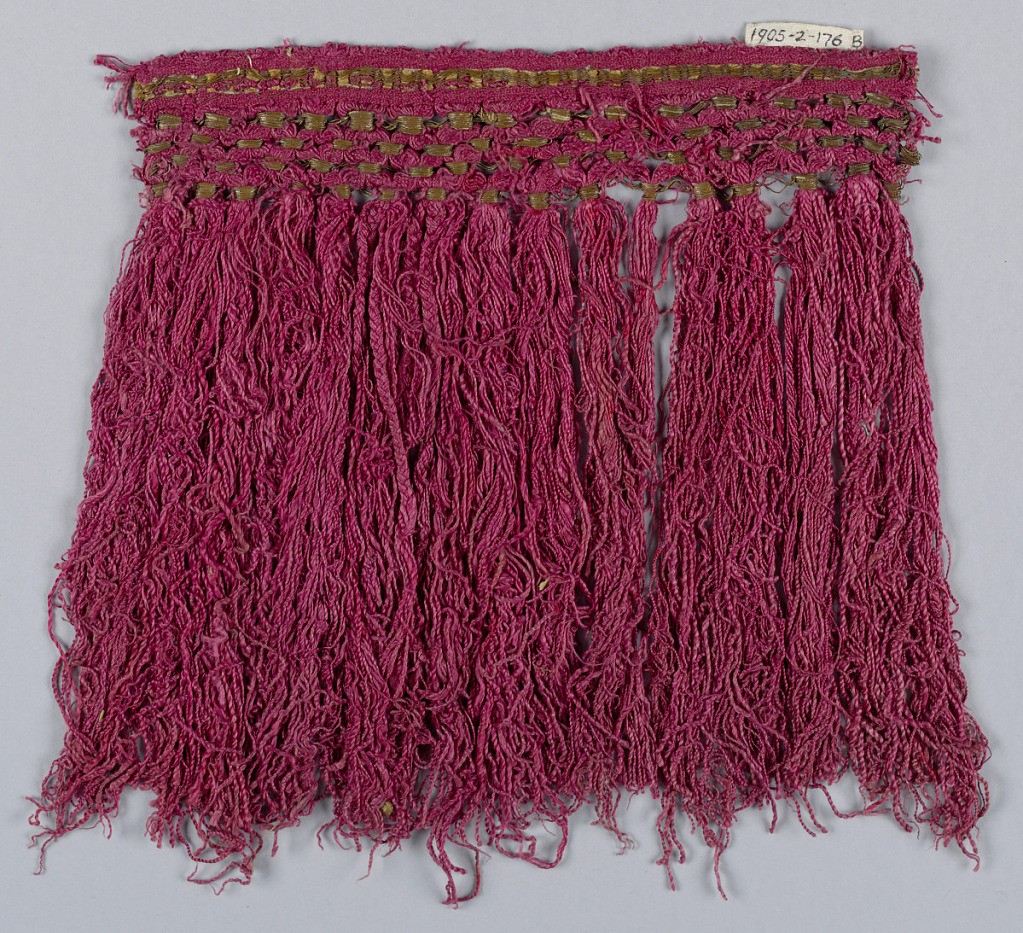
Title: Fringe
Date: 17th century
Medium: silk, metallic thread (gold strips wound on a silk core) Technique: soumak weave
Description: Red and gold metallic thread form a soumak heading. Band in a trellis design of gold metallic thread above skirt threads of twisted red threads.